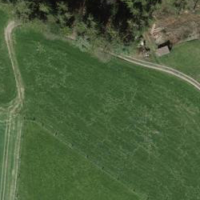
EUNIS habitat code: 52
Species observed at this site:
Aglais urticae